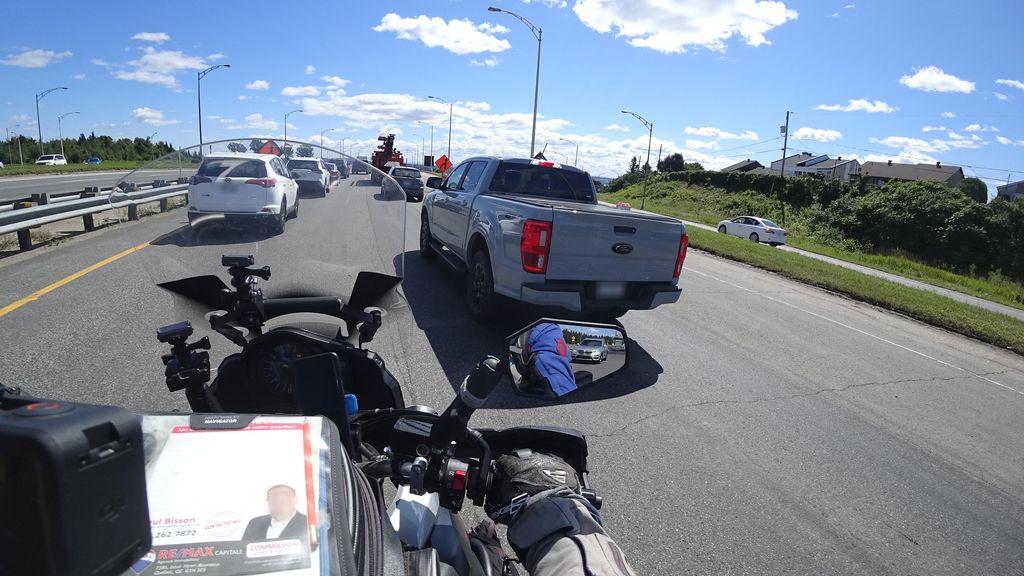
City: quebec_city